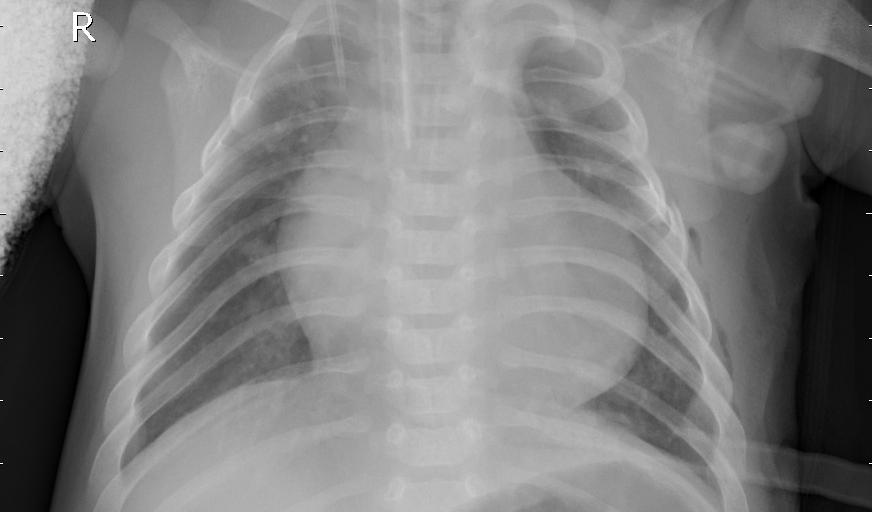
Diagnosis: PNEUMONIA